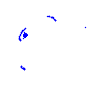
Particle: kaon